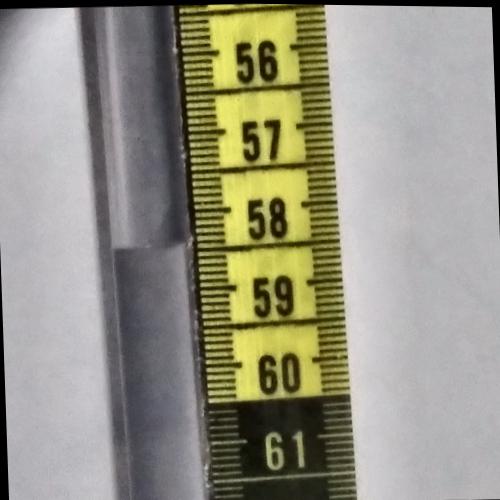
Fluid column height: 58.4 cm